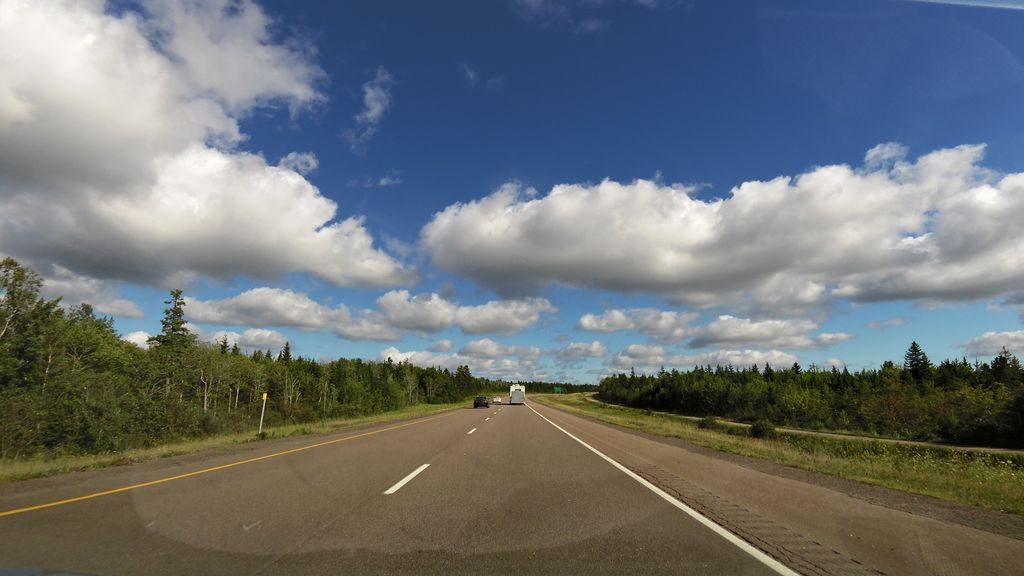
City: charlottetown